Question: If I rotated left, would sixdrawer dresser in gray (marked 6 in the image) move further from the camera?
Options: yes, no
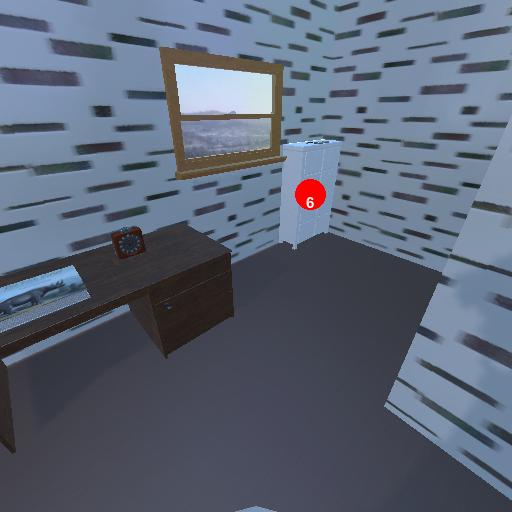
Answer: yes